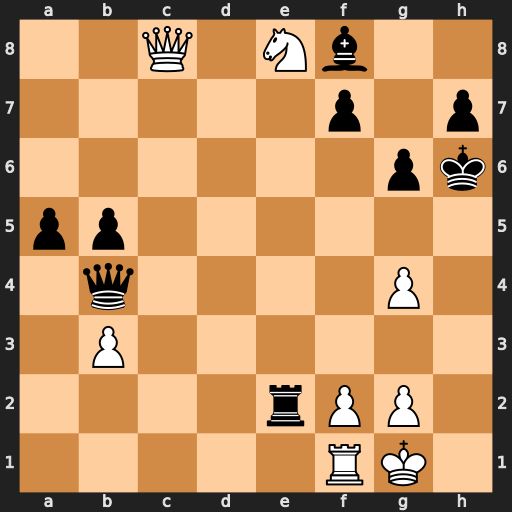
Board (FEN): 2Q1Nb2/5p1p/6pk/pp6/1q4P1/1P6/4rPP1/5RK1
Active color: w
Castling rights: -
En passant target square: -
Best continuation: g5+ Kxg5 f4+ Qxf4 Rxf4